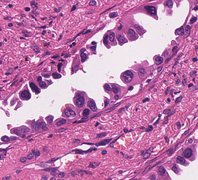
Tumor epithelial tissue: yes
Tumor-associated stroma tissue: yes
Normal tissue: no